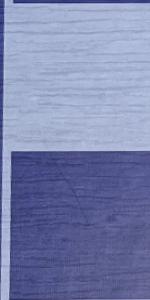
Label: Empty